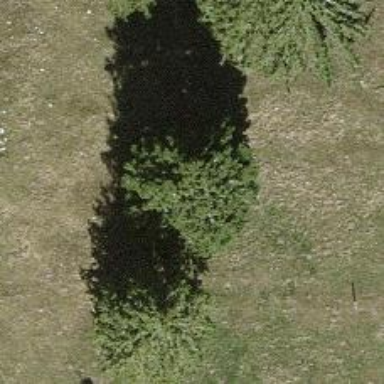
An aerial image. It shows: Beautiful tree in nature.